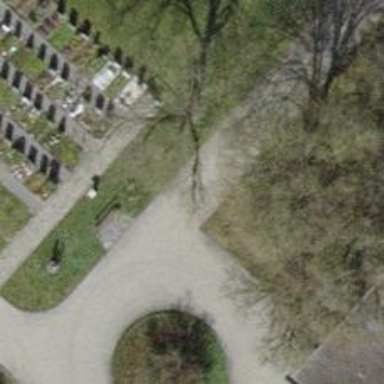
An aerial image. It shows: Footway with cobblestone surface.